Question: ### Problem:
I want to create my own widget that uses an image in a button, but the image causes the button to be way too big. How can I resize the button to the normal button size (the size of normal Text).
### Code:
'''
add = Button(master=controlfrm , image=myimagepath)
add.pack()
'''
### Result:

### Goal:
I want the image to be resized to a height equal to the Entry widget.
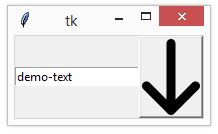
Answer: Tkinter doesn't shrink or expand images. The best you can hope for is to use the 'zoom' and 'subsample' methods on a PhotoImage, which will allow you to change the size by a factor of 2.
If you want to use an image on a button, and you want it to be smaller, the best solution is to start with an image that is the right size.